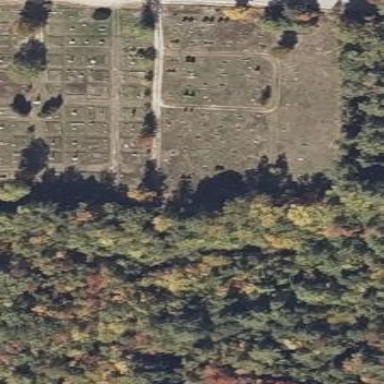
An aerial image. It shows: Grave yard.